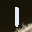
Label: 1